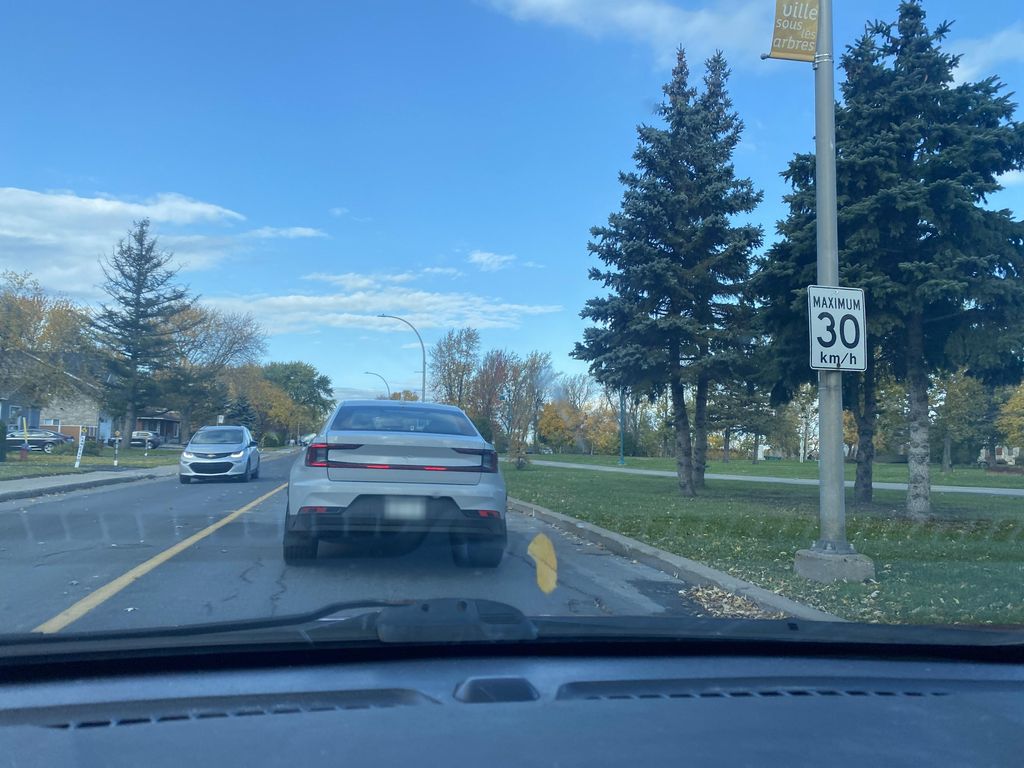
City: montreal